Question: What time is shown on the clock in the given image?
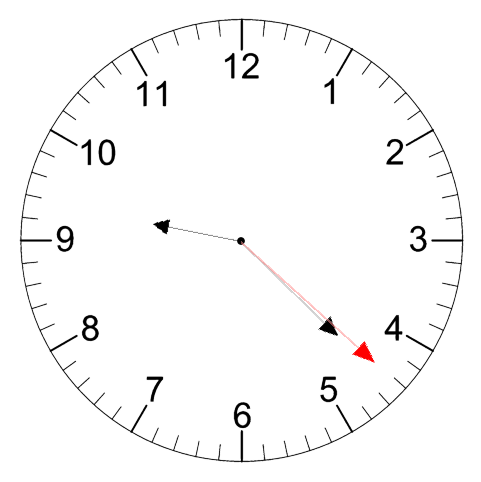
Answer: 09:22:22